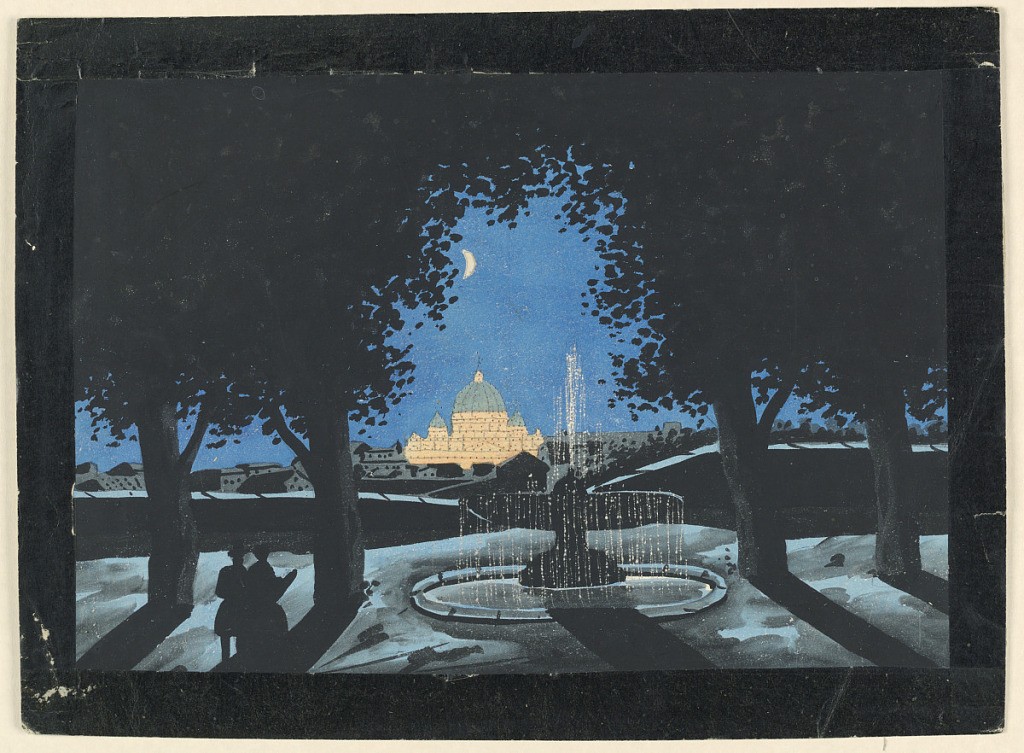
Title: Peep-Show Picture: View of St. Peter's from the Pincian, Rome
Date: ca. 1790
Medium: Brush and watercolor, graphite on paper
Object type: Peep-show print
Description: Two figures silhouetted in the foreground near a fountain, with Rome in the distance. Crescen moon cut out. St. Peter's pricked. Verso covered with thin paper.